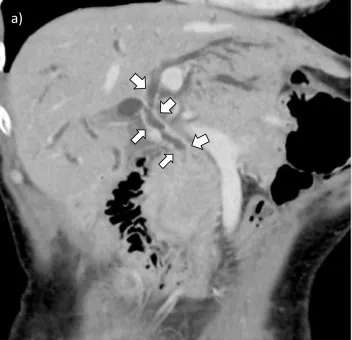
Enhanced CT showing extensive cholangiocarcinoma with wall thickening and biliary stenosis (arrow) (a).
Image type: radiology (ct)